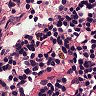
Metastatic tissue present: no